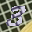
Label: 3